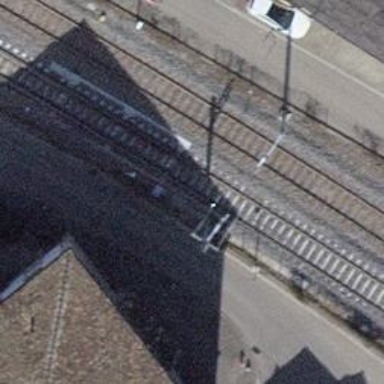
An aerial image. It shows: Railway switch.